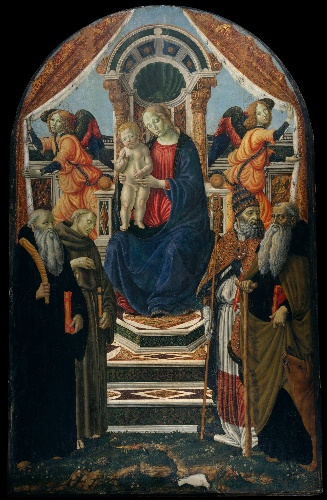
Title: Madonna and Child Enthroned with Saints and Angels
Artist: Francesco Botticini (Francesco di Giovanni)
Artist bio: Italian, Florentine, ca. 1446–1497
Date: 1493–95
Object type: Painting
Classification: Paintings
Medium: Tempera on wood
Dimensions: Arched top, 110 1/2 x 69 in. (280.7 x 175.3 cm)
Department: European Paintings
Credit line: Gift of George R. Hann, in memory of his mother, Annie Sykes Hann, 1961
Accession year: 1961
Repository: Metropolitan Museum of Art, New York, NY
Tags: Madonna and Child|Saints|Angels